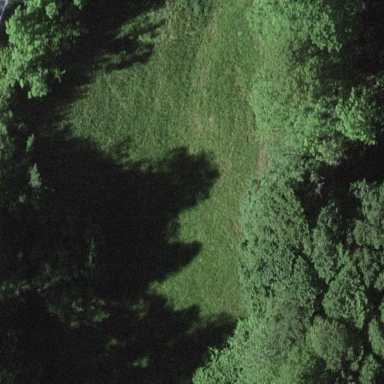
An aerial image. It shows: Beautiful meadow.